Question:
When bounding box's all 8 vertex is out side the frustum, it won't be rendered.
But if sth happened like shown above. That object should be in the display list. Any idea?
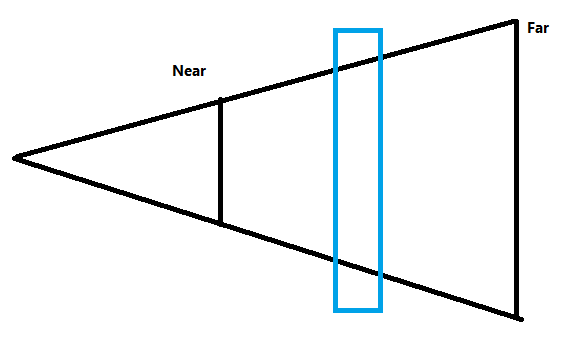
Answer: Because you are calculating the intersection as if the box is bunch of points, instead of a bunch of lines. This is how I do it in pseudo-code:
'''
inter = Inside
for ( plane : frustum ) {
verts[2] = findOpposingPointsMostPerpendicularToPlane( box, plane )
near = plane.signedDistance( verts[0] ) > 0.0
far = plane.signedDistance( verts[1] ) > 0.0
if ( !near && !far )
inter = Outside
break
else ( near ^ far )
inter = Intersecting
}
'''
If your box is an AABB, you create a static array of vertex indices for 'findOpposingPointsMostPerpendicularToPlane()' and then map to them using the sign of the plane normal components.